Interaction volume radius: 10 \u00c5
Interaction volume height: 15 \u00c5
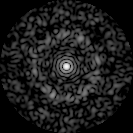
Disorder parameter: 0.7984